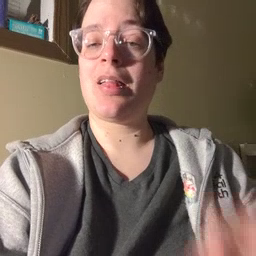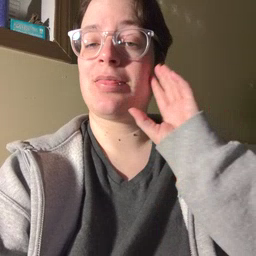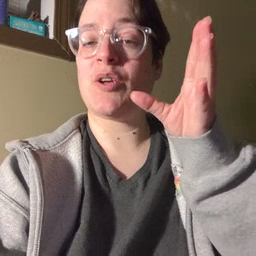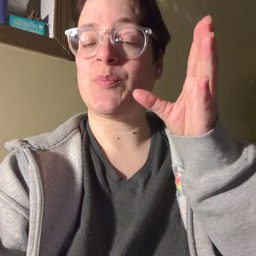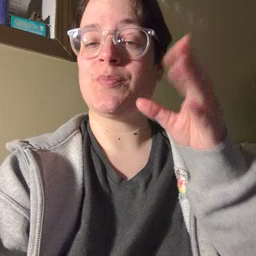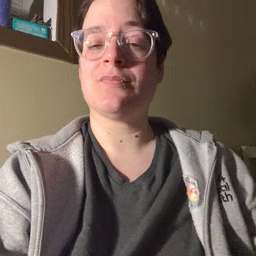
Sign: hello